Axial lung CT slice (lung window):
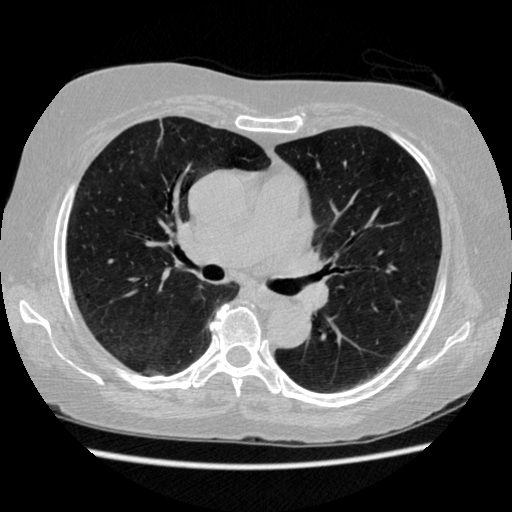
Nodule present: no